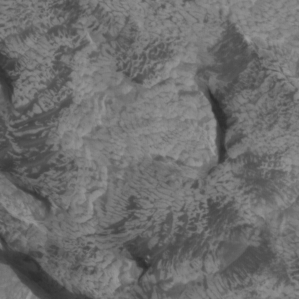
Label: non_frost